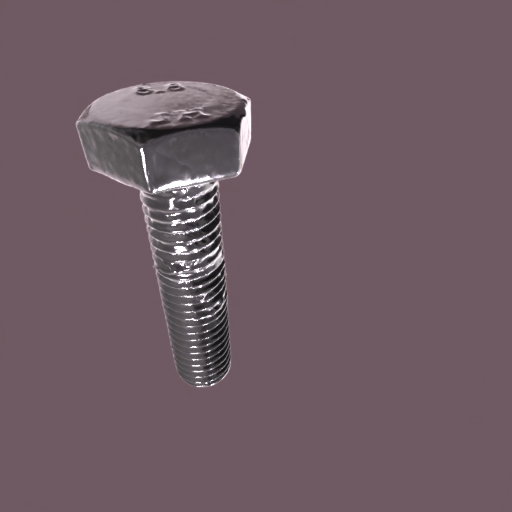
Label: bolt